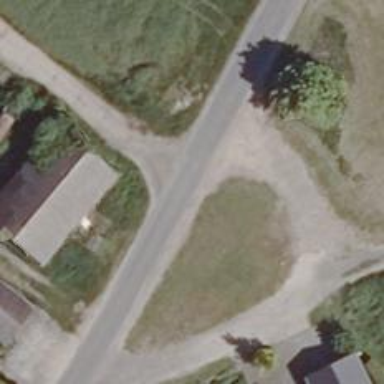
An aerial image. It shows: Asphalt road classified as tertiary.